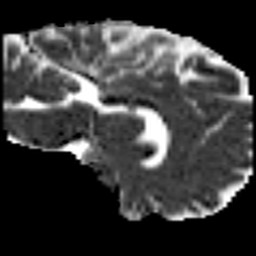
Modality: MD
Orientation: sagittal
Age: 49
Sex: male
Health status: ill
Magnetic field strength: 3 T
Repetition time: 8.4 s
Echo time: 0.0926 s